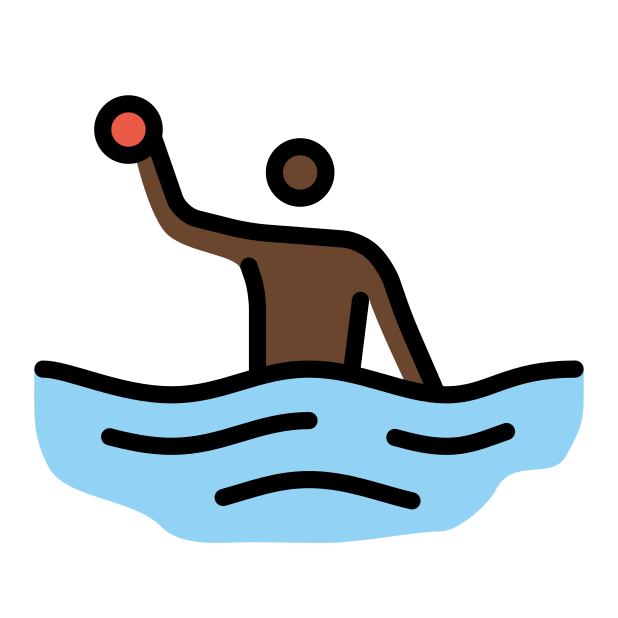
person playing water polo: dark skin tone